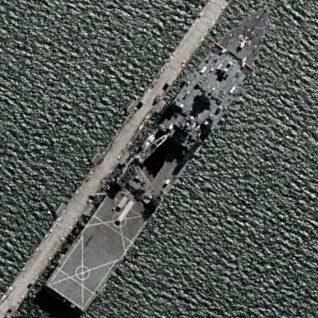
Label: combat